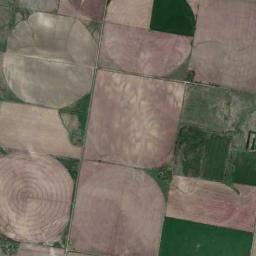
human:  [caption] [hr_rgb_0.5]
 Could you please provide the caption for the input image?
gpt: There are some bare circle farmland and green square farmland .

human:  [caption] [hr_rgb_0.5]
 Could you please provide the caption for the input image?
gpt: Four neatly arranged tan and green mixed circular fields .

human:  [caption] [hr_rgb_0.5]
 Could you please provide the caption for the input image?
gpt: Several khaki circular farmlands are surrounded by some square farmlands .

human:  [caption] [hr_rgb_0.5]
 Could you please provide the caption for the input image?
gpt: Three round fields are only half green .

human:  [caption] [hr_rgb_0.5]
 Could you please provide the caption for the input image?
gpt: There are a few brown circular farmlands of the same size .